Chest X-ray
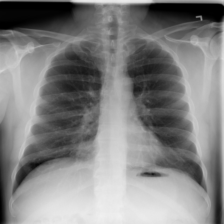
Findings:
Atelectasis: negative
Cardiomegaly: negative
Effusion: negative
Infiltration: negative
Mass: negative
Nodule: negative
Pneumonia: negative
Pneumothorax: negative
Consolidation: negative
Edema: negative
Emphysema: negative
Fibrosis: negative
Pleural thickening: negative
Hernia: negative